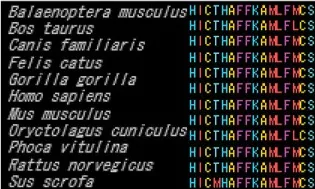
(B) MtSNP Database mtSAP alignment of 11 mammals showing that the residue Ala337 and the adjacent aminoacids are very well-conserved (all 61 mammals in the database have alanine at this position).
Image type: pathology (immunostaining)